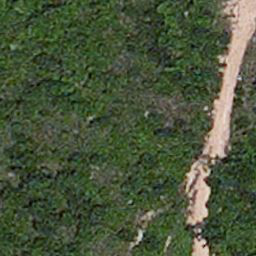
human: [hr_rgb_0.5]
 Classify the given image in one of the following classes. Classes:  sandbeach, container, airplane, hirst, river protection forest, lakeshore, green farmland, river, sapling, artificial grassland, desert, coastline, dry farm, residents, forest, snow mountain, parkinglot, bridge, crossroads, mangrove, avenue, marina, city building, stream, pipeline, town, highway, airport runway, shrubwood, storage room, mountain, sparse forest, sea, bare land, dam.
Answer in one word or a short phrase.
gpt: avenue